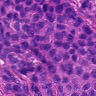
Metastatic tissue present: yes